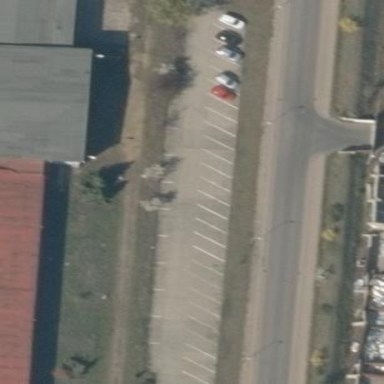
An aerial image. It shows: Parking area with concrete plates as the surface.